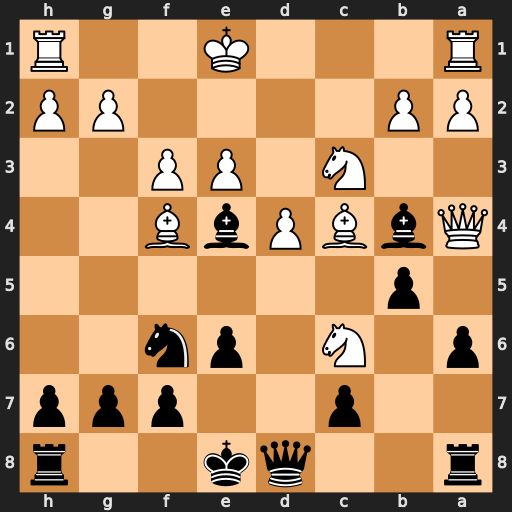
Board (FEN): r2qk2r/2p2ppp/p1N1pn2/1p6/QbBPbB2/2N1PP2/PP4PP/R3K2R
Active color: b
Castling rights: KQkq
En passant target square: -
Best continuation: Bxc3+ bxc3 Bxc6